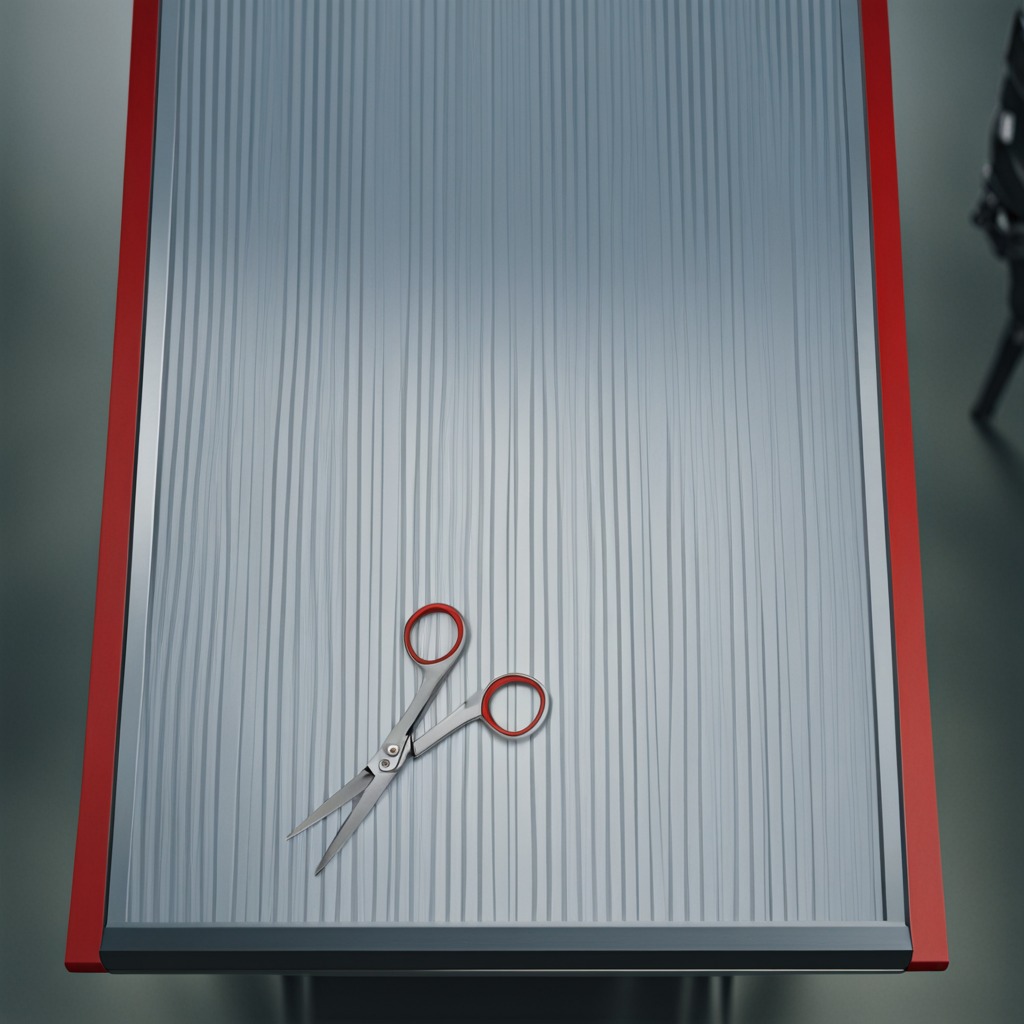
A scissor is lying on a toolbox surface in an airplane hangar workshop.